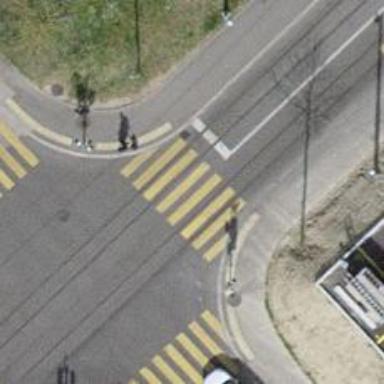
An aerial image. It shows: Road crossing with traffic signals.